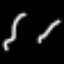
Label: squiggle